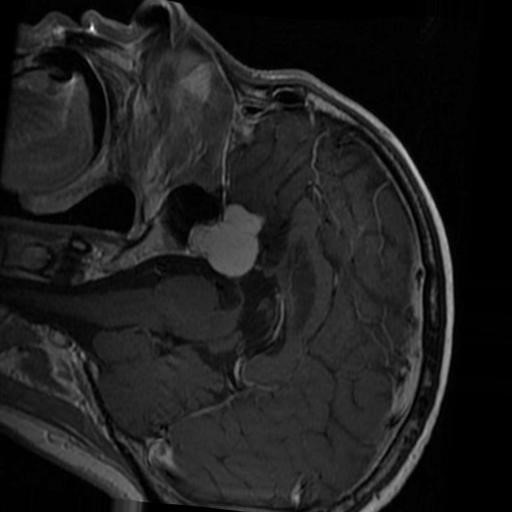
Label: brain_menin